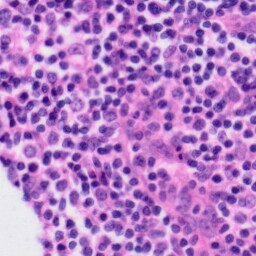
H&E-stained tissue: Tonsil